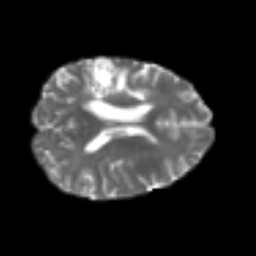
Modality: T2w
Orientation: axial
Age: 45
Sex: female
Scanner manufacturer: siemens
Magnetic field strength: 3 T
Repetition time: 4.987 s
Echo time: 0.0792 s